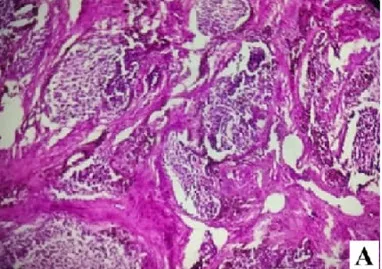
Hematoxylin-eosin staining x200;.,immunochemical staining.
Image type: pathology (h&e)